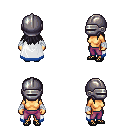
a pixel art fantasy rpg character, female body template, human, tanned skin, white trimmed cape, magenta pants, raven unkempt hairstyle, metal helm, white cloth bandages, ghillies, four views (front, back, left, right), 2x2 character sprite sheet, small pixel art, hard edges, no anti-aliasing